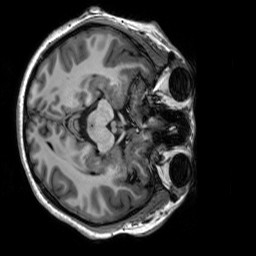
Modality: T1w
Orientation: axial
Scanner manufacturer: siemens
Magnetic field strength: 3 T
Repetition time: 2.3 s
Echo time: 0.00302 s